Question: I am trying to underline the entire header text so that it looks like the picture below (labelled as "trying to make it look like"). But it will not carry a consistent underline throughout the entirety of the header text(s). Thanks for your help.
The part of the picture that states: "Trying to make it look like" is what I want it to look like
The part of the picture that states: "looks like currently" is what it currently looks like.
Code is attached below

'''
<asp:GridView runat="server" ID="grdvwDepositTransaction"
AutoGenerateColumns="false" DataKeyNames="Status"
OnRowCommand="grdvwDepositTransaction_RowCommand" ShowHeaderWhenEmpty="true" OnRowDataBound="grd_RowDataBound"
CssClass="grid">
<Columns>
<asp:TemplateField>
<ItemTemplate>
</ItemTemplate>
</asp:TemplateField>
<asp:BoundField DataField="DepositEntry.cardNumber" HeaderText="Card Number" ItemStyle-CssClass="mediumColumn columnCenter" />
<asp:BoundField DataField="DepositEntry.accountNumber" HeaderText="Account Number" ItemStyle-CssClass="mediumColumn columnCenter" />
<asp:BoundField DataField="DepositEntry.firstName" HeaderText="Customer Name" ItemStyle-CssClass="mediumColumn columnCenter" />
<asp:BoundField DataField="DepositEntry.transactionDateTime" HeaderText="Transaction Date/Time" ItemStyle-CssClass="mediumColumn columnCenter" />
<asp:BoundField DataField="DepositEntry.cashAmount" HeaderText="Cash Amount" ItemStyle-CssClass="mediumColumn columnCenter" />
<asp:BoundField DataField="DepositEntry.depositAmount" HeaderText="Envelope Deposit Amount" ItemStyle-CssClass="mediumColumn columnCenter" />
</Columns>
<EmptyDataTemplate>
<br />
<br /><br />
<span style="font-weight: bold; text-anchor:middle;">No Transactions have been entered</span>
</EmptyDataTemplate>
</asp:GridView>
<table class="grid" cellspacing="0" rules="all" border="1" id="MainContent_grdvwDepositTransaction" style="border-collapse:collapse;">
<tr style="text-decoration:underline;">
<th scope="col">&nbsp;</th><th scope="col">Card Number</th><th scope="col">Account Number</th><th scope="col">Customer Name</th><th scope="col">Transaction Date/Time</th><th scope="col">Cash Amount</th><th scope="col">Envelope Deposit Amount</th>
</tr><tr>
<td colspan="7">
<br />
<br />
<br />
<span style="font-weight: bold; text-anchor:middle;">No Transactions have been entered</span>
</td>
</tr>
</table>
<br />
</div>
</div>
'''
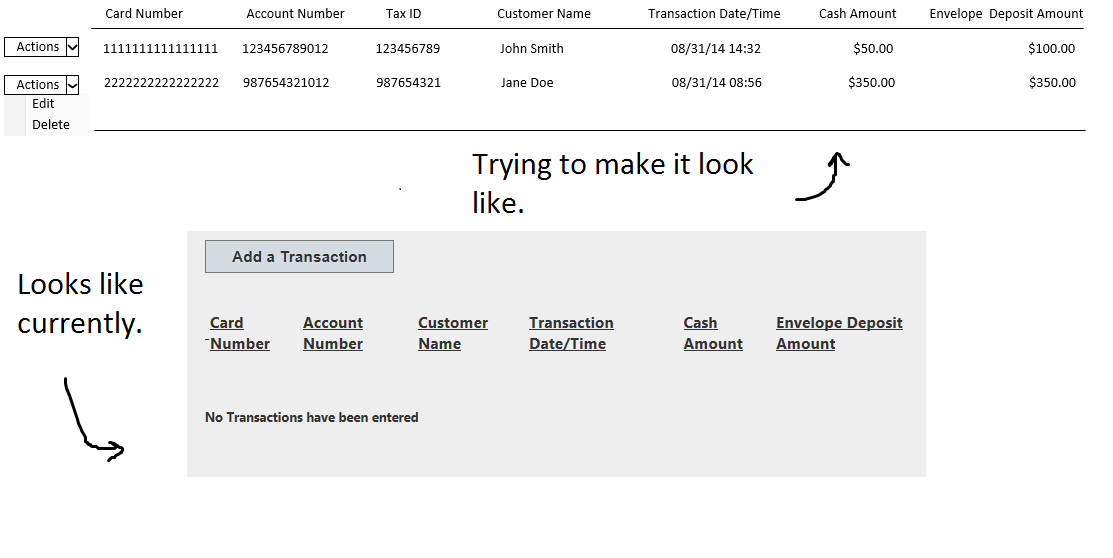
Answer: Before your Columns Tag add this:
'''
<HeaderStyle CssClass="HeaderTemplate" />
'''
on your CSS code, add this:
'''
.HeaderTemplate {
border-bottom: 2px solid black;
}
'''